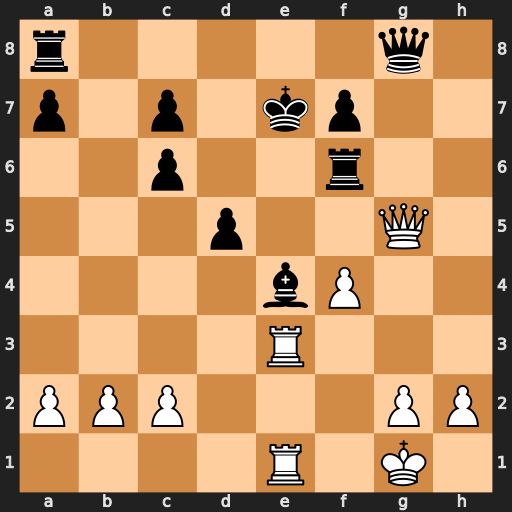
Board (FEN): r5q1/p1p1kp2/2p2r2/3p2Q1/4bP2/4R3/PPP3PP/4R1K1
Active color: w
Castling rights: -
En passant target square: -
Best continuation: Rxe4+ dxe4 Rxe4+ Kf8 Qxf6